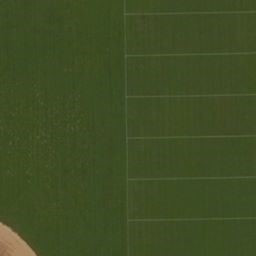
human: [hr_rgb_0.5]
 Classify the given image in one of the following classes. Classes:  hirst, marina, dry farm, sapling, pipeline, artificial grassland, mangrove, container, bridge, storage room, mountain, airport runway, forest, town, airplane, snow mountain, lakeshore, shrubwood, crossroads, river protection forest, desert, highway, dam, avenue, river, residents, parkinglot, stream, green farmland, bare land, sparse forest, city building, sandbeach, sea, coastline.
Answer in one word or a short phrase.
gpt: artificial grassland